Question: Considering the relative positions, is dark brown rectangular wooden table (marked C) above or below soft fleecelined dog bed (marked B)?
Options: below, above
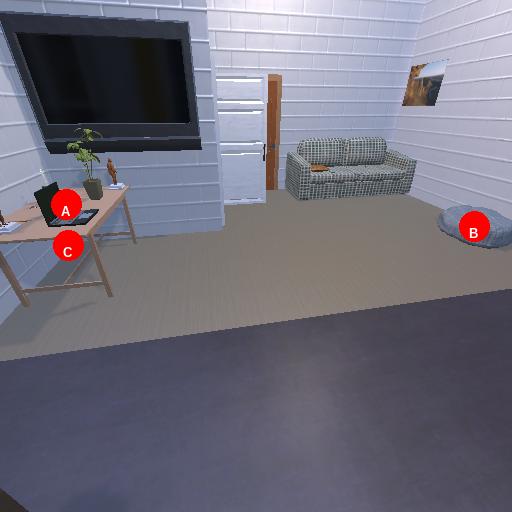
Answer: below